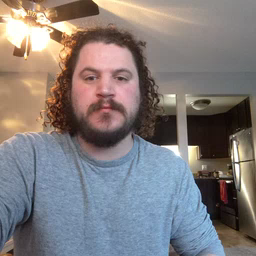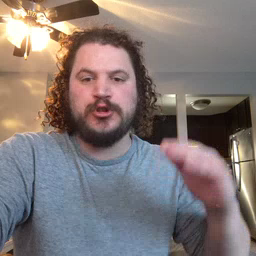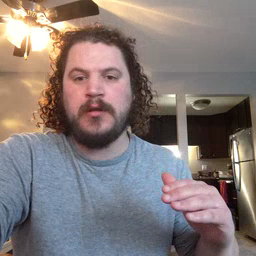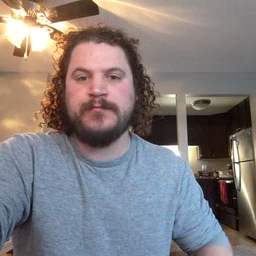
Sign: child